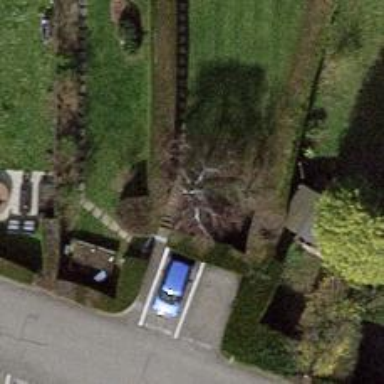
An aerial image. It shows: Evergreen tree with needle-leaved leaves.